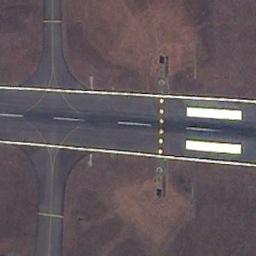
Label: runway